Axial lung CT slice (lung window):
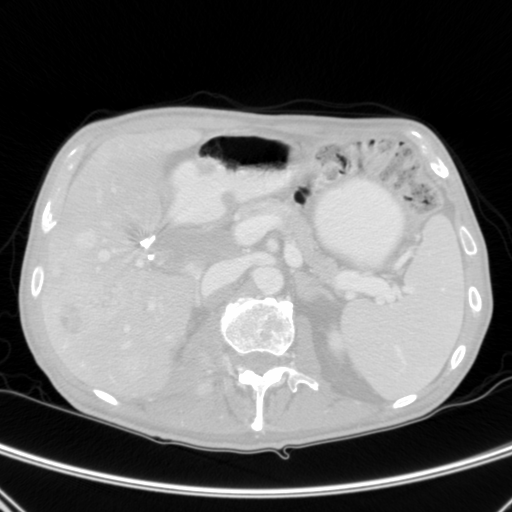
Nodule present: no